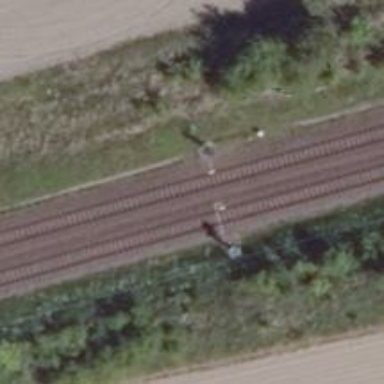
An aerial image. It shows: Light railway signal with light crossing form.